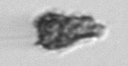
Label: Syracosphaera_pulchra